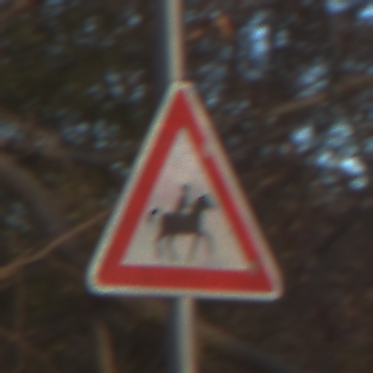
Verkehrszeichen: ReiterLinks
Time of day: SunriseSunset
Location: Outdoor (Nature)
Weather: Clear
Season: Autumn
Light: Natural